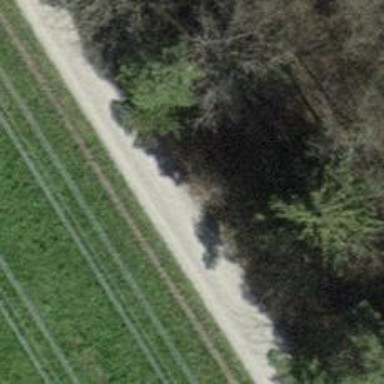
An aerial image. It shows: Gravel track with grade 2 tracktype.